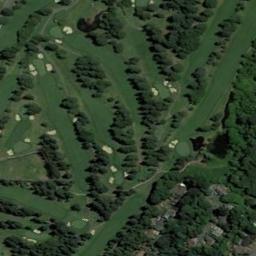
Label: golf_course